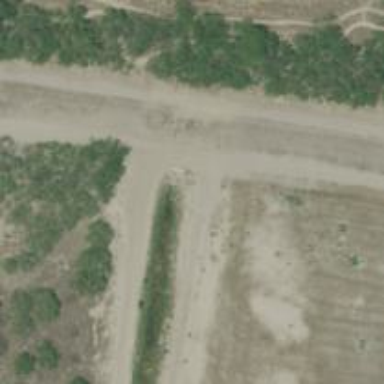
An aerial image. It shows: Service road with embankment.